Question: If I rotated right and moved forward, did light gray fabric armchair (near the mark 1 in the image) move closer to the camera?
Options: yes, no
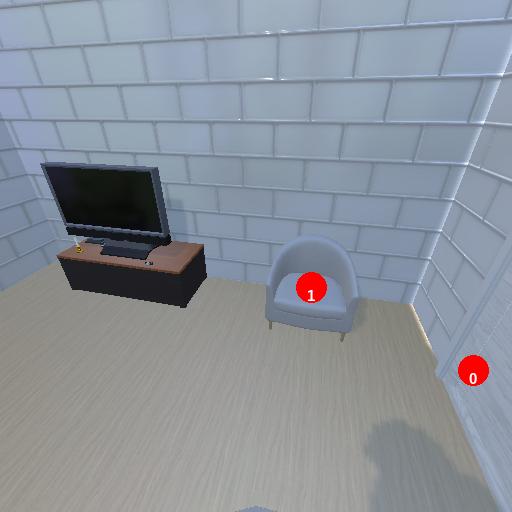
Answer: yes